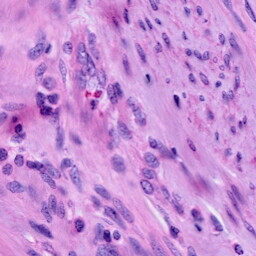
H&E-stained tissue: Cervix